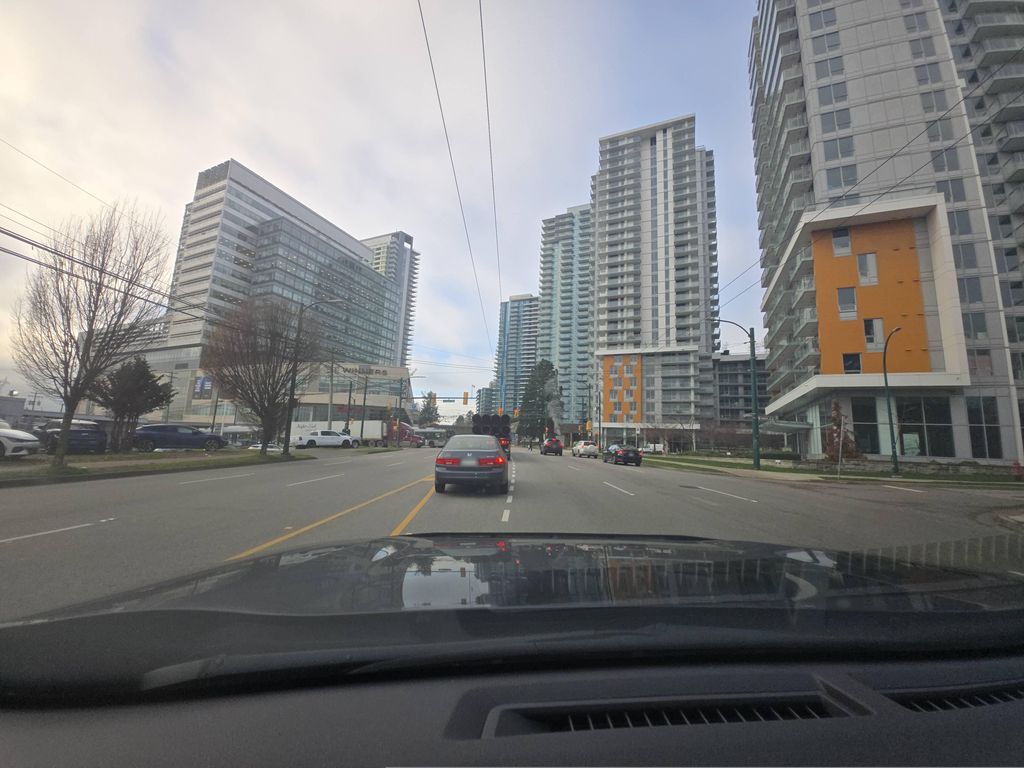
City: vancouver